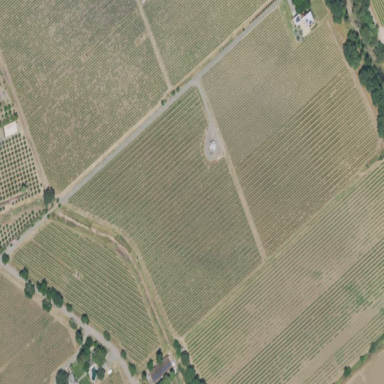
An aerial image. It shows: Vineyard growing wine grapes.